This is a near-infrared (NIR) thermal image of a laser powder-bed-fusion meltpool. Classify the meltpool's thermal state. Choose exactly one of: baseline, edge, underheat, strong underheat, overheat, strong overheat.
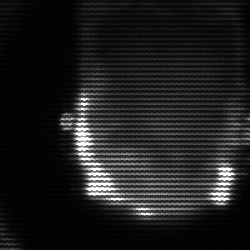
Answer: baseline